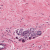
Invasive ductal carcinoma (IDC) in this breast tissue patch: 0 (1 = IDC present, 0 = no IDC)